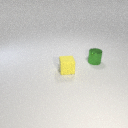
small yellow rubber cube to the left of small green metal cylinder